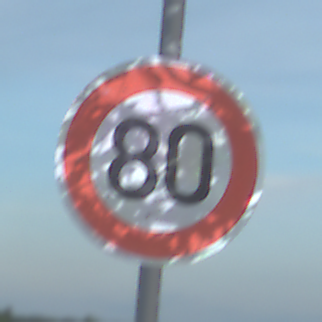
Verkehrszeichen: Geschwindigkeit80
Umgebung: Outdoor, Beach
Tageszeit: SunriseSunset
Wetter: PartlyCloudy
Licht: Natural
Jahreszeit: NotSpecified
Kontrast: LowContrast